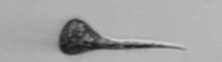
Label: Euglena